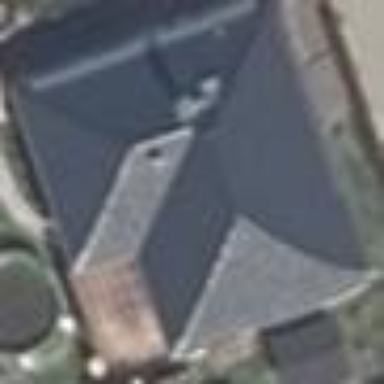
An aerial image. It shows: Detached building with hipped roof shape.